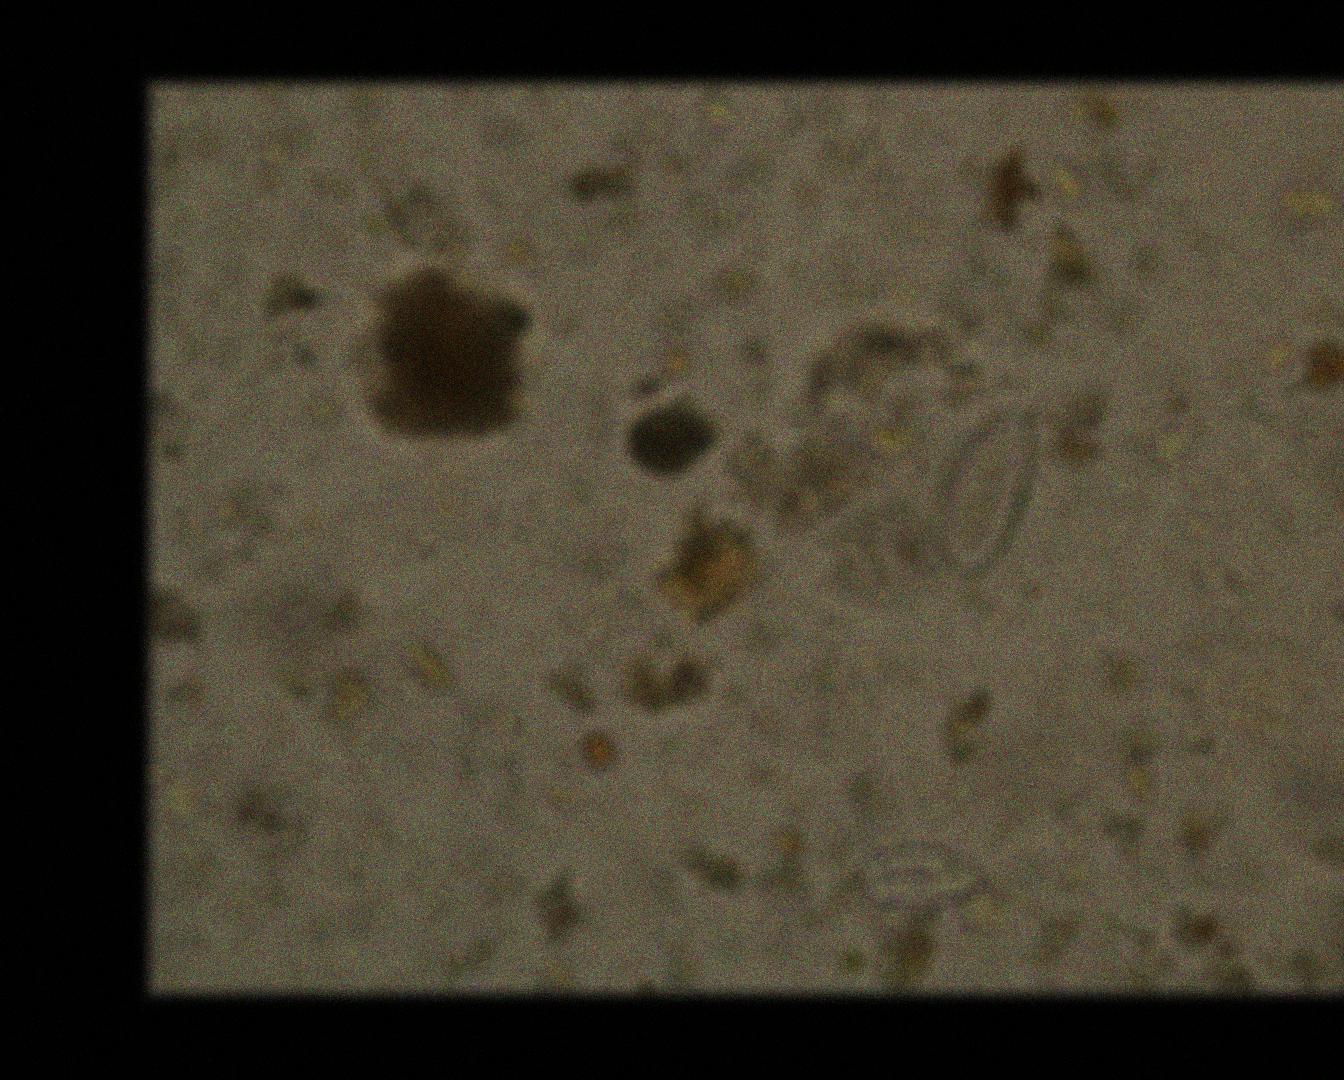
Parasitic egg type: Enterobius vermicularis